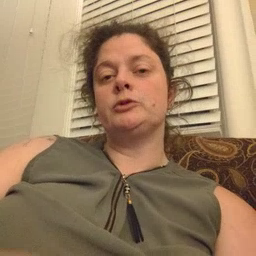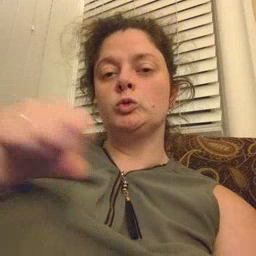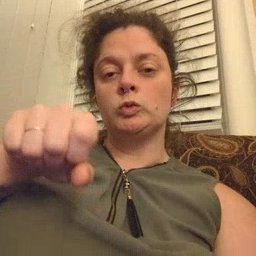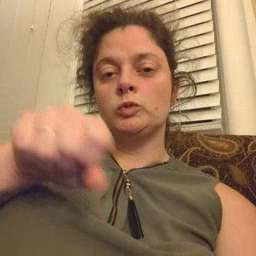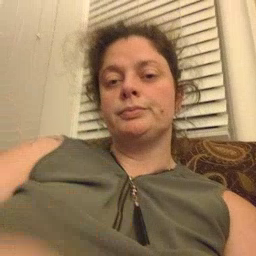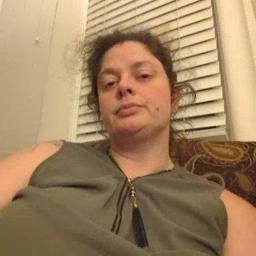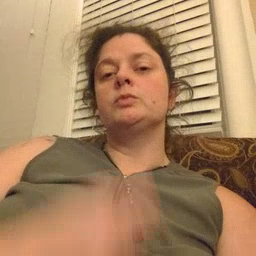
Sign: shoe